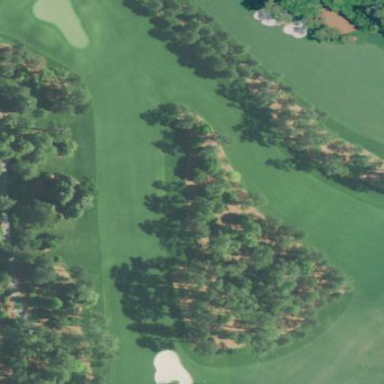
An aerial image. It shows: Water hazard on golf course.